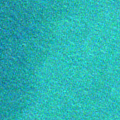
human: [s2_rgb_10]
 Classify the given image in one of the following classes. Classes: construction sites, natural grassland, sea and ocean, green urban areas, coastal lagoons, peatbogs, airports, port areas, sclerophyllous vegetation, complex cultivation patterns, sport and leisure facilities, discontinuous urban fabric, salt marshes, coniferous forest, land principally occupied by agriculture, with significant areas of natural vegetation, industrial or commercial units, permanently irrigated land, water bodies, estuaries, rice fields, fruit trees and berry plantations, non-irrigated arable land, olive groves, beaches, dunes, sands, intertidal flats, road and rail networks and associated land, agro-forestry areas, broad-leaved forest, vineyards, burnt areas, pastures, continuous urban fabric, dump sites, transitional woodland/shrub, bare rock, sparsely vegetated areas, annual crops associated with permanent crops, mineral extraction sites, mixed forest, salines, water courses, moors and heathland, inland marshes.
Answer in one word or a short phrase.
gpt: sea and ocean